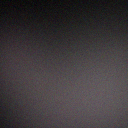
Screen state: off